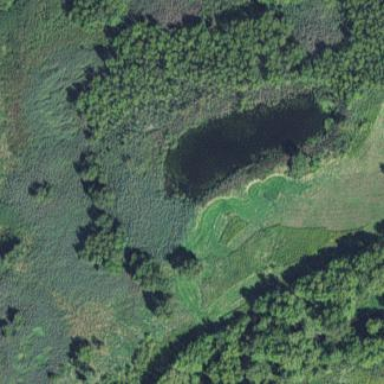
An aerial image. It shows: Serene pond surrounded by nature.